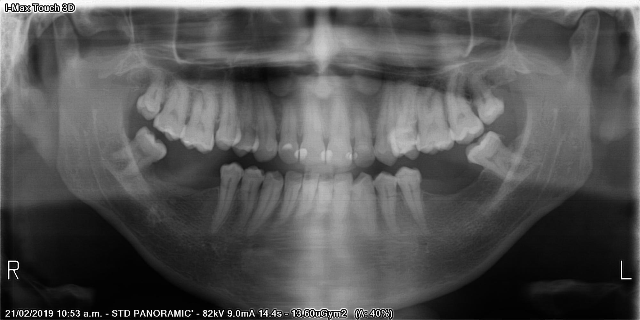
adult